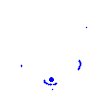
Particle: electron